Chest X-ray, PA view. Patient: 37 years old, sex F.
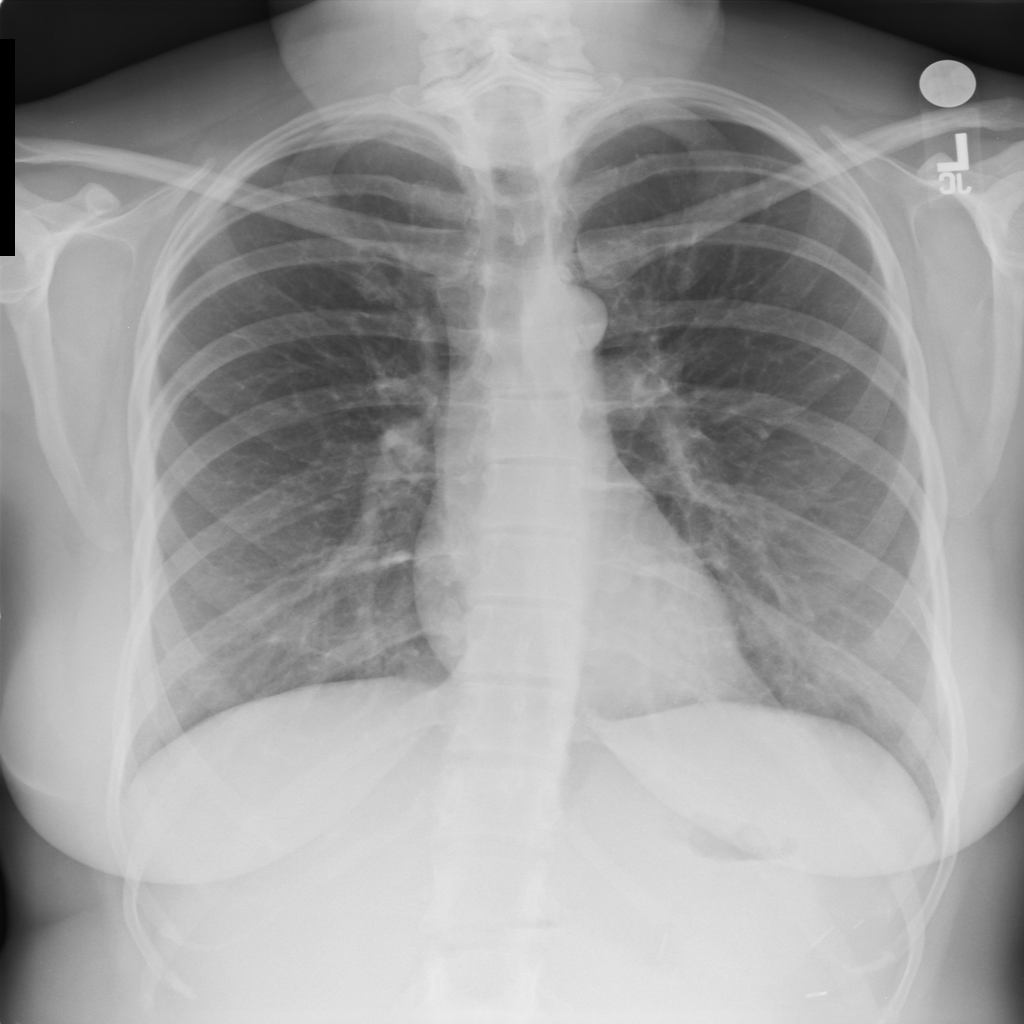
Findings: No Finding